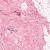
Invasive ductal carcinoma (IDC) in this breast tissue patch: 0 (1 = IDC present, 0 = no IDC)